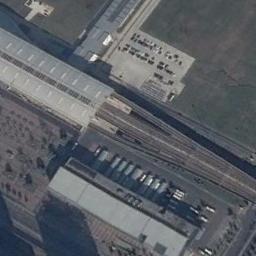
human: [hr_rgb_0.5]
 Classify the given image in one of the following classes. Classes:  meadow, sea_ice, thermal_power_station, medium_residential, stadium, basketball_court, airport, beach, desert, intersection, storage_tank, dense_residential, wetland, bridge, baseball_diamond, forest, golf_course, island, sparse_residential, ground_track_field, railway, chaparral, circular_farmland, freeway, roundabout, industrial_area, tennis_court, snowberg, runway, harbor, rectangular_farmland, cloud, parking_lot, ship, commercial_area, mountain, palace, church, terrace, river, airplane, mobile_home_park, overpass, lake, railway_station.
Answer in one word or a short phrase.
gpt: railway_station